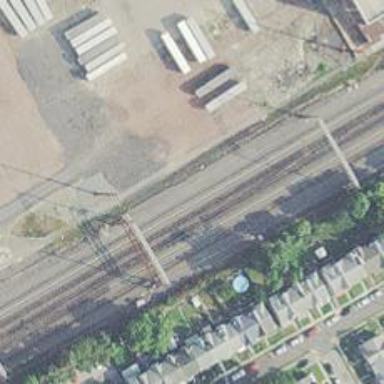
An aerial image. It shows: Railway with electrified contact lines.